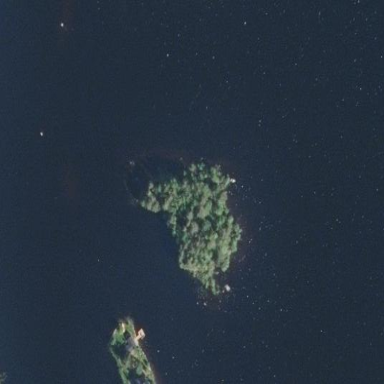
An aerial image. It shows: Image showing island.